Question: Trying to use startActionMode in fragment but got this error at
mMode = startActionMode(new AnActionModeOfEpicProportions()); LINE 55
<URL>

How to slove this? ActionMode not supported in Fragment?
Thanks
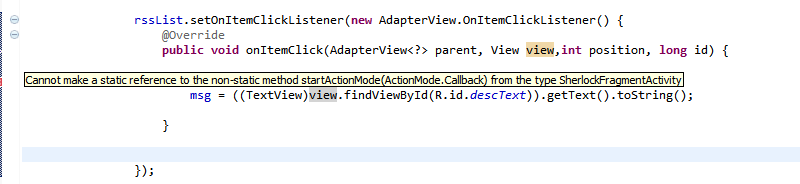
Answer: You are trying to invoke an method of an Activity from a Fragment (i.e. one that is separate from the instance of the Activity). Remembrer that you can always access the activity that contains your fragment using 'getActivity()'. So:
'''
if (getActivity() != null) {
mMode = getActivity().startActionMode(new AnActionModeOfEpicProportions());
}
'''
A cleaner approach would be to declare an interface class to manage the communication between fragments and activities.